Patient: sex M, age 42
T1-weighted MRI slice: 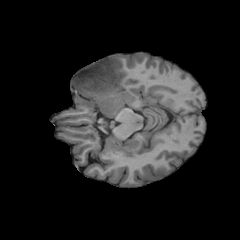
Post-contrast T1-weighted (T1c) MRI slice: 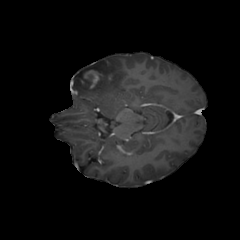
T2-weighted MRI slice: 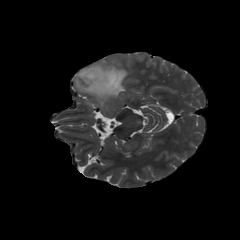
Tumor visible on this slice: yes
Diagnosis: Astrocytoma, IDH-mutant
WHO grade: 4